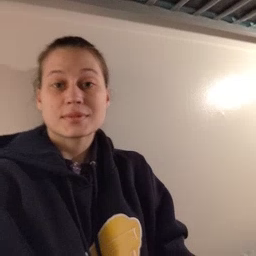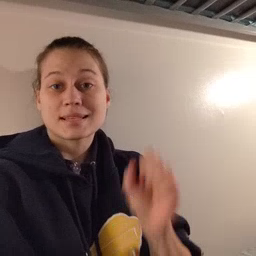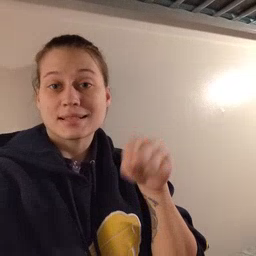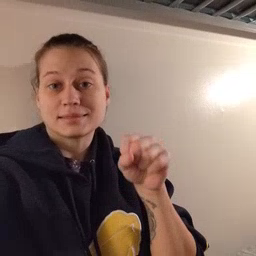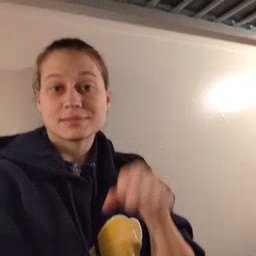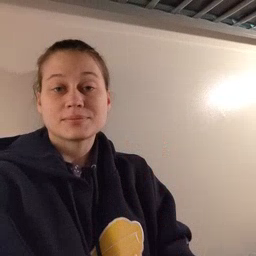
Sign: yes